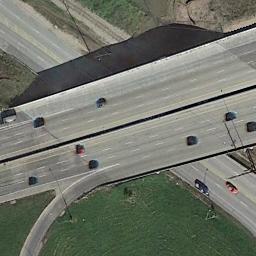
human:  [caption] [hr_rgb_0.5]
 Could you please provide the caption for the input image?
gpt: This overpass intersects the road at right angle  And a white car is moving on it .

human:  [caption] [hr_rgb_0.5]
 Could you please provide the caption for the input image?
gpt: The cross-line overpass is over the roads and a railway on the lawn .

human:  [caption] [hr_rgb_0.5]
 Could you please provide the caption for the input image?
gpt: The overpass is next to the grass with some cars .

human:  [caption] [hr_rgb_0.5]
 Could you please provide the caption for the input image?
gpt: Many cars are on the overpass .

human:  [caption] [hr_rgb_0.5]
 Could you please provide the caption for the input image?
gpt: There are green meadows around the overpass .